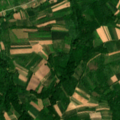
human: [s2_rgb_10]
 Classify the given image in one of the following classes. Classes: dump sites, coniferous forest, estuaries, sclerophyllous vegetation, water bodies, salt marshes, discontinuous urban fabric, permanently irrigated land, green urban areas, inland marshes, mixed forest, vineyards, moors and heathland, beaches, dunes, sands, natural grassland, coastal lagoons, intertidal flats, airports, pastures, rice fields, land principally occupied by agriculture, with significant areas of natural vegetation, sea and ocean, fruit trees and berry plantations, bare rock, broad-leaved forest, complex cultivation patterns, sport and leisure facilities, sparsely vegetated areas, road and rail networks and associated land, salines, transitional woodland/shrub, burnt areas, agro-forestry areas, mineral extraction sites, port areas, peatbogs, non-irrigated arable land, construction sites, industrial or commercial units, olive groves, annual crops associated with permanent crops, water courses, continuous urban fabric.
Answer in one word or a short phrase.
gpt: non-irrigated arable land, complex cultivation patterns, land principally occupied by agriculture, with significant areas of natural vegetation, broad-leaved forest